Field crop: maize
Growth stage: 2
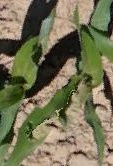
Species: maize